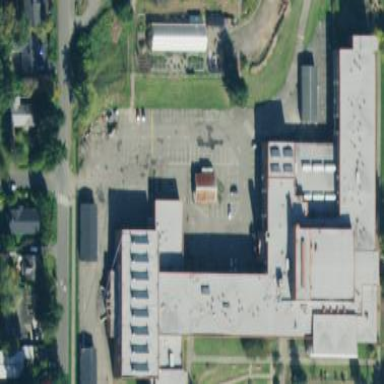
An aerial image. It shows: School building.